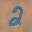
Label: 2